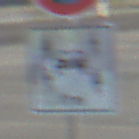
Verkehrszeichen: CarsharingfahrzeugeFrei
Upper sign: EingeschraenktesHalteverbot
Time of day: SunriseSunset
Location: Outdoor (Urban)
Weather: Clear
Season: NotSpecified
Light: Natural